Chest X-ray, PA view. Patient: 30 years old, sex M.
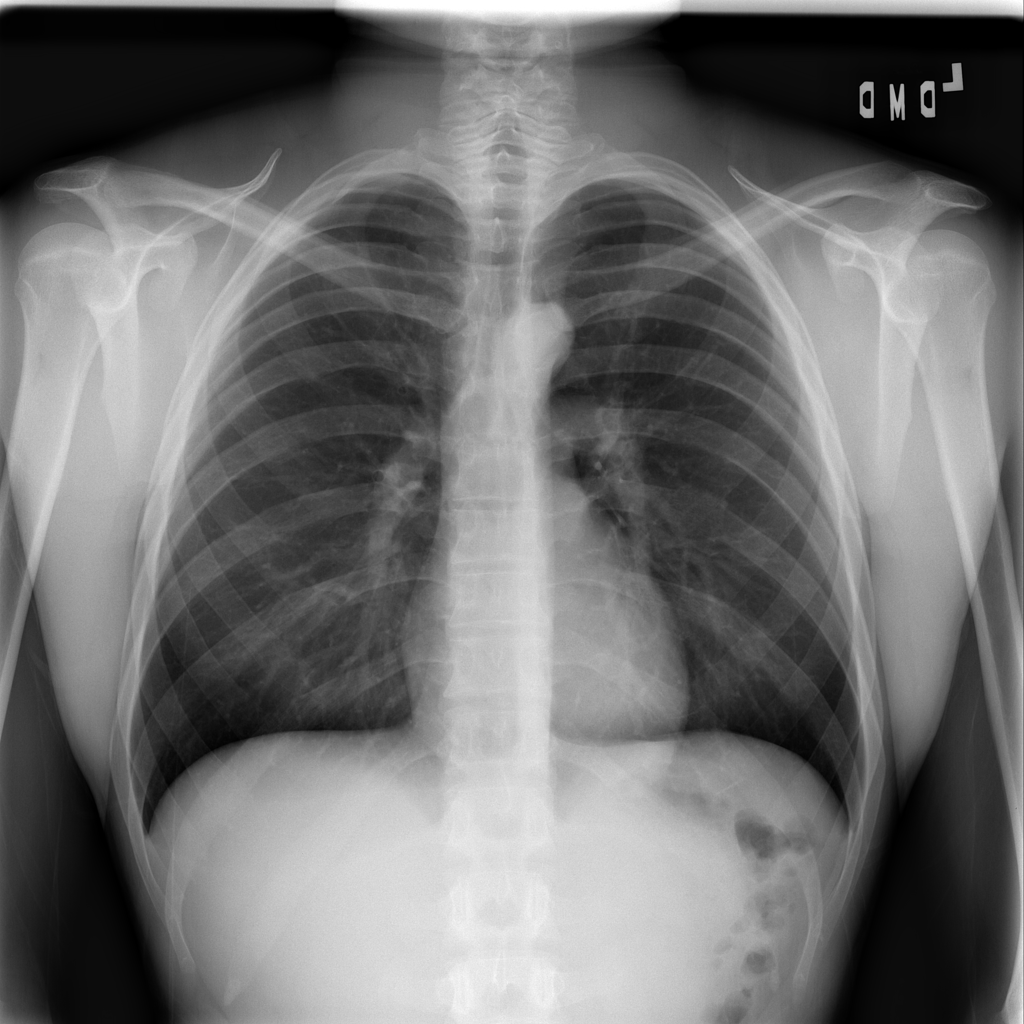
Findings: No Finding